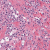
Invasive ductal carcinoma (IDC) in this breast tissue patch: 1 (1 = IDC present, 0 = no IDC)